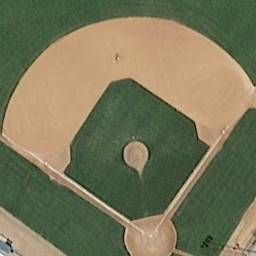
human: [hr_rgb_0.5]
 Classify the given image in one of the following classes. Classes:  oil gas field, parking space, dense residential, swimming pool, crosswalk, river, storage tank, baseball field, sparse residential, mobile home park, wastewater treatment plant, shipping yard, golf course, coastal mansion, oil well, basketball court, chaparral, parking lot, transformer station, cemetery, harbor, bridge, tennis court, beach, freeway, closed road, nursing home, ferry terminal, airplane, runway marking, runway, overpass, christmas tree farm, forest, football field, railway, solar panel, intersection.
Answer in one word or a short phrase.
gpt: baseball field